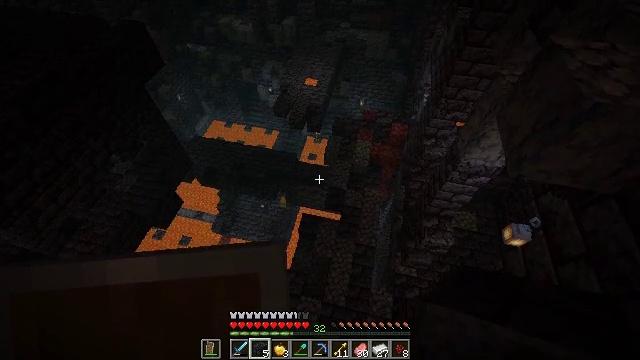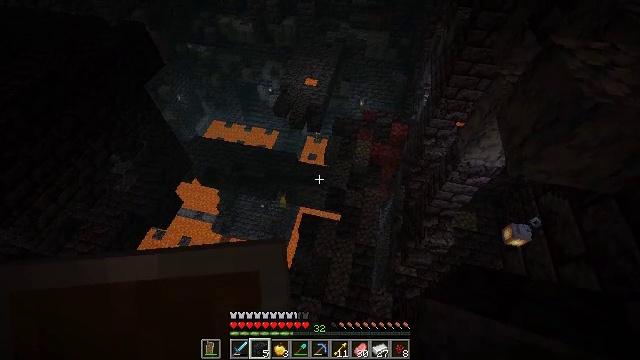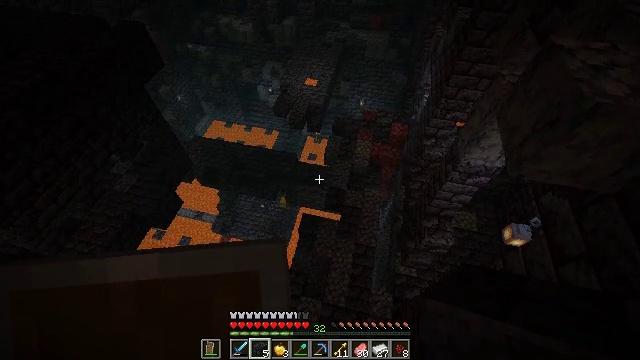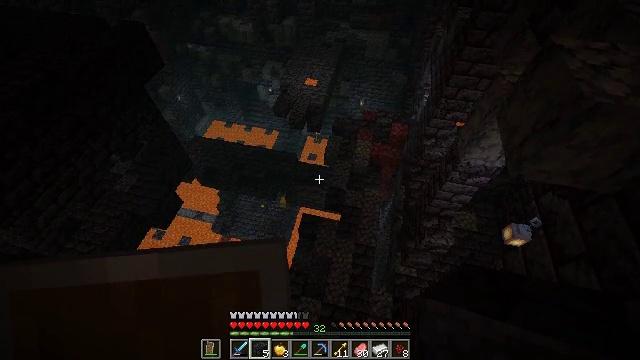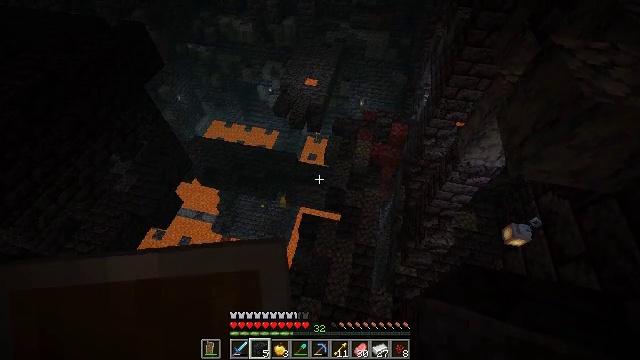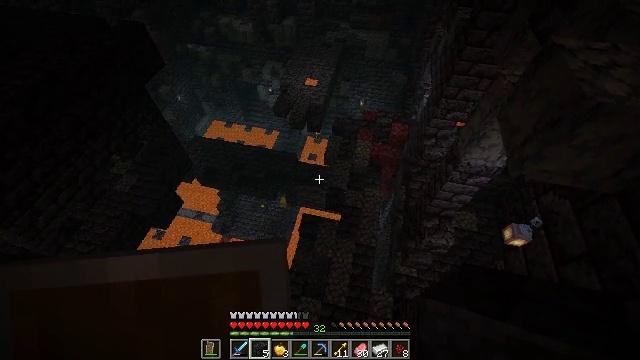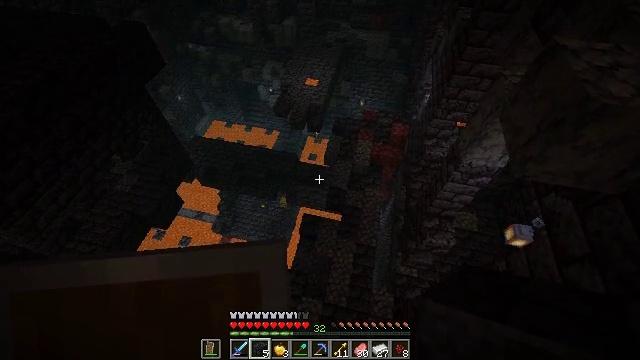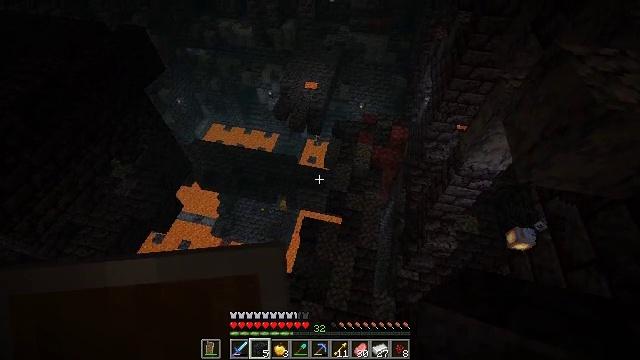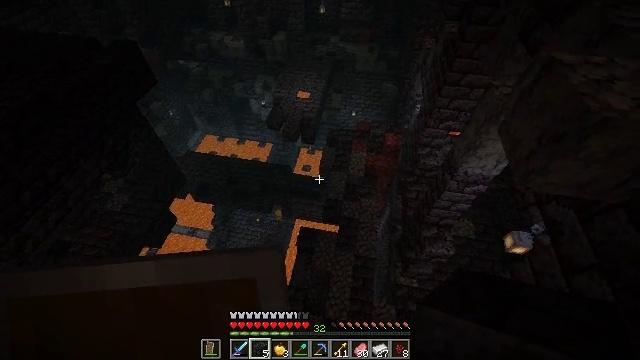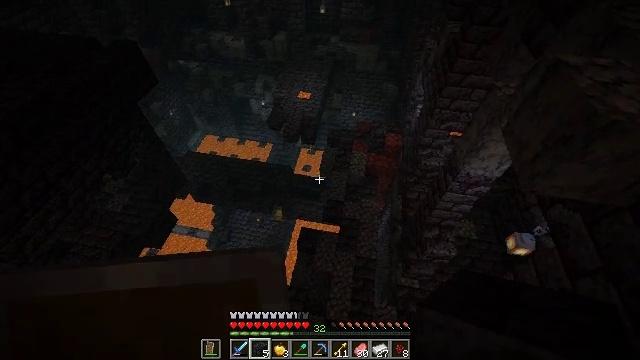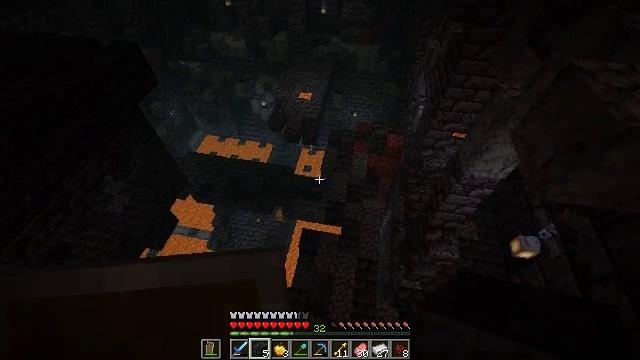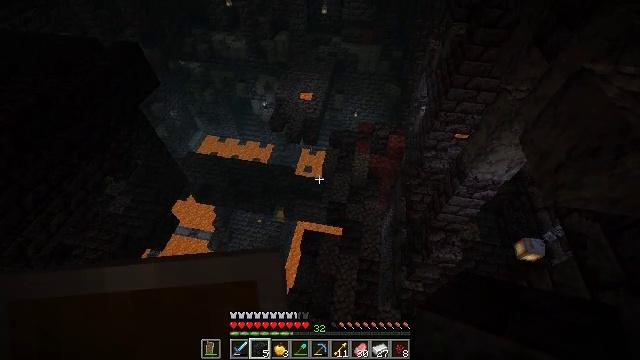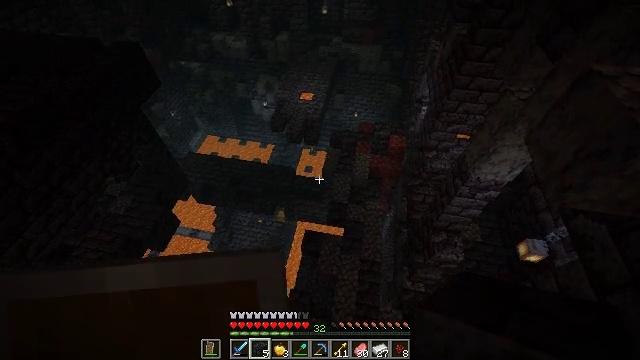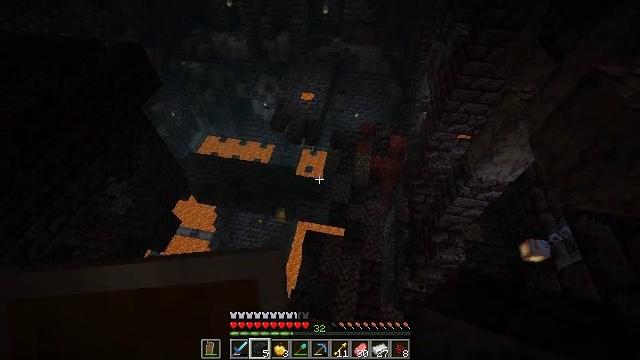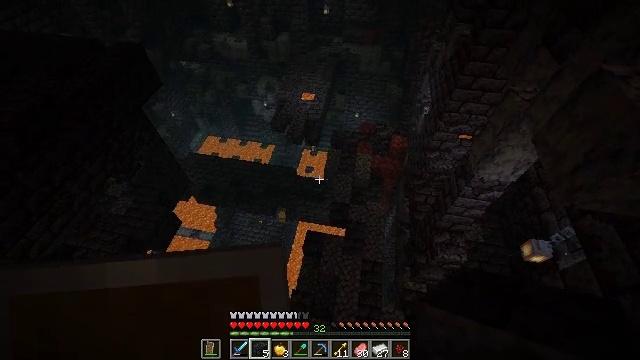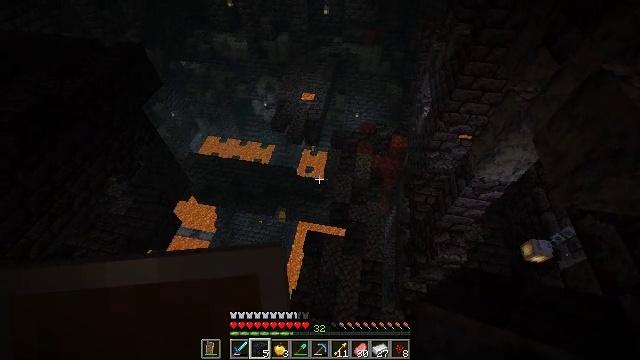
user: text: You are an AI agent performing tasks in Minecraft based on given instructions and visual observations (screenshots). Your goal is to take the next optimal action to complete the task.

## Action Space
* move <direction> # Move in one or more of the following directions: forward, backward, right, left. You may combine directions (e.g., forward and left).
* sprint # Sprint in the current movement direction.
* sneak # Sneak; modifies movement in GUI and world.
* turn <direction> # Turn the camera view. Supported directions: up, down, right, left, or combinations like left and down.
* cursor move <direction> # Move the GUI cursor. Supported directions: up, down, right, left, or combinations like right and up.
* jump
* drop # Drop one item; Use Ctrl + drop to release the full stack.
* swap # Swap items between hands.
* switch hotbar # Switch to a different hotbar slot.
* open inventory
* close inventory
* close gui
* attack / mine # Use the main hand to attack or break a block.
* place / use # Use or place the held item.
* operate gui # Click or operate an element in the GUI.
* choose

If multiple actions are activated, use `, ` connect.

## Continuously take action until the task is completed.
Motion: motion action
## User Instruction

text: Use netherrack in the furnace to get nether bricks.
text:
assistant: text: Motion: sneak
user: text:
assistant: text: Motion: sneak
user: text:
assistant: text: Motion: sneak
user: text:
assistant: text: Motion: sneak
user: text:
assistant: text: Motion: move left, sneak
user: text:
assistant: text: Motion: move forward and move left, sneak
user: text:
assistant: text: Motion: move forward and move left, sneak
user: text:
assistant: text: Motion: move forward and move left, sneak, turn right and up
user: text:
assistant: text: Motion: move forward and move left, sneak
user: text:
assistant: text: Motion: move forward and move left, sneak
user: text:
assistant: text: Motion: move left, sneak
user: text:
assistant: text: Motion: move left, sneak
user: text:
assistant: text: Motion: sneak
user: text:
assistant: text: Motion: sneak
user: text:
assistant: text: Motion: sneak
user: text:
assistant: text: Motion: move back, sneak
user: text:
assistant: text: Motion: move back and move left, sneak
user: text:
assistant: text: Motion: move back and move left, sneak
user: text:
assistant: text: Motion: move back and move left, sneak
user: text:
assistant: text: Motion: move back and move left, sneak
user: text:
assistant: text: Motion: move back, sneak
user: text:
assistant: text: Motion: move back, sneak
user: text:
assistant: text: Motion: move back, sneak, turn up
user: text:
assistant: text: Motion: move back, sneak
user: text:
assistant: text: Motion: move back, sneak
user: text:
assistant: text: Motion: move back, sneak
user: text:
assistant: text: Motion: move back and move right, sneak
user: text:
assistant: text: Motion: move back and move right, sneak
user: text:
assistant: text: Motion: move back and move right, sneak
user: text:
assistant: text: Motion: move right, sneak